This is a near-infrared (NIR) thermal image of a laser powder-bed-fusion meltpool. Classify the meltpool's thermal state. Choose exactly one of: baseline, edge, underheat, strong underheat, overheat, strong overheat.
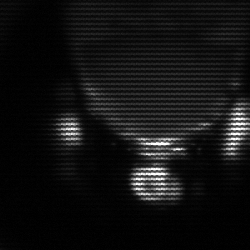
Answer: baseline